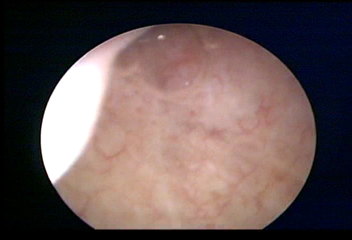
Modality: WLC
Class: Foreign bodies
Subclass: AirBubble
Bladder cancer association: No
Annotated structures: Air bubble